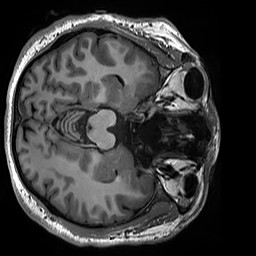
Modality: T1w
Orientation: axial
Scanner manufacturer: siemens
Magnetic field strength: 3 T
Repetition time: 2.5 s
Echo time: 0.00299 s